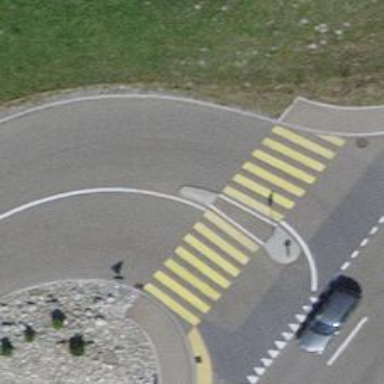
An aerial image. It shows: Uncontrolled zebra crossing with central island.